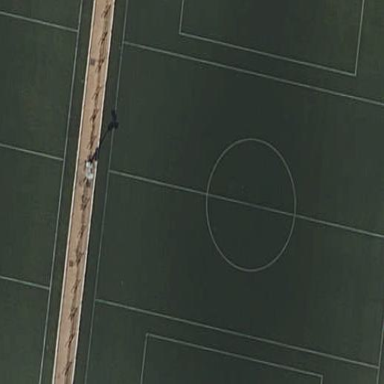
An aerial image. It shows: Soccer pitch for leisureland activities.